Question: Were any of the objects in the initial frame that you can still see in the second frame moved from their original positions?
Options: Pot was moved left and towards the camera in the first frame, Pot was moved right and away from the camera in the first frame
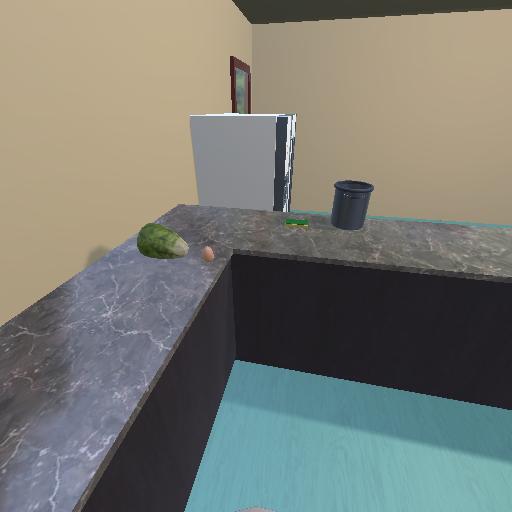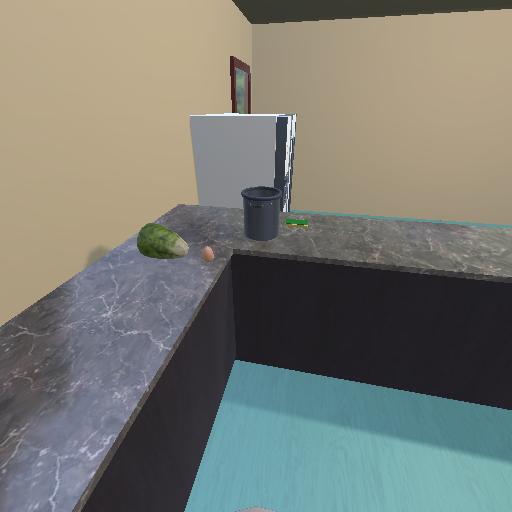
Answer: Pot was moved left and towards the camera in the first frame